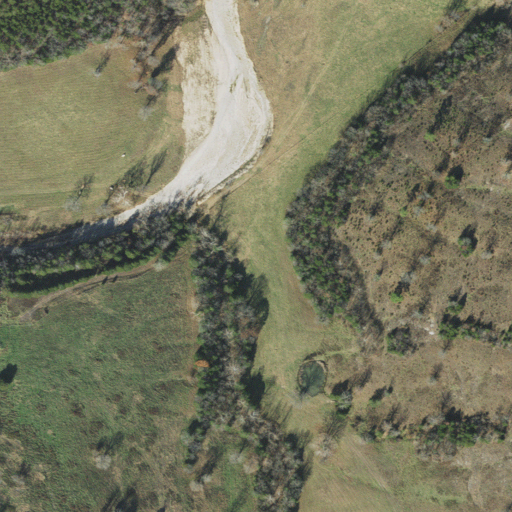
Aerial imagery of valley in Arkansas named Wolf Hollow containing pasture, shrub, grassland, barren land, mixed forest, deciduous forest, and evergreen forest